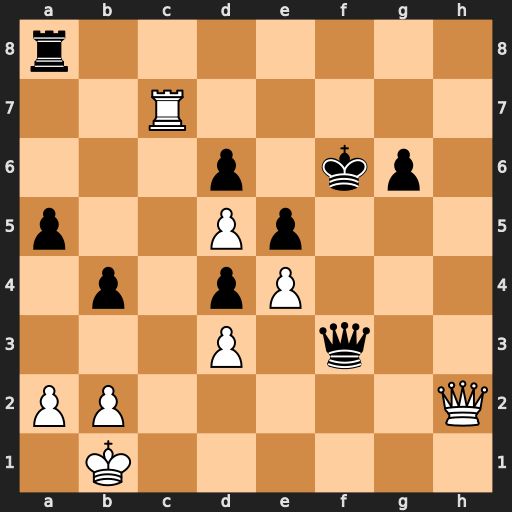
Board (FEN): r7/2R5/3p1kp1/p2Pp3/1p1pP3/3P1q2/PP5Q/1K6
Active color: w
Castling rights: -
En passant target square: -
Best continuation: Qh4+ g5 Qh6#